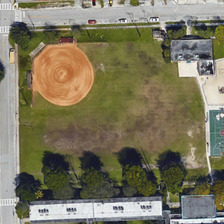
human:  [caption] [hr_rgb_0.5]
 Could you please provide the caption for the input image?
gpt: a baseball field is near some green trees and a crossroads .

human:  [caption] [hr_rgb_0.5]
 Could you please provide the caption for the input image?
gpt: a baseball field is near some green trees and a crossroads .

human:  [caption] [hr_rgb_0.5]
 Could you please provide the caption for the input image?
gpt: a baseball field is near some green trees and a crossroads .

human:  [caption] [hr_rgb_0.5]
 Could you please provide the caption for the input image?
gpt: a baseball field is near some green trees and a crossroads .

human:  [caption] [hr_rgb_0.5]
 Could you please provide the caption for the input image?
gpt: a baseball field is near some green trees and a crossroads .